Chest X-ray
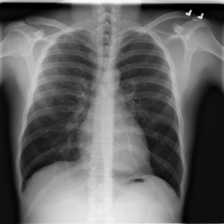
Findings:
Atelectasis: negative
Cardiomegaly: negative
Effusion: negative
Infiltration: negative
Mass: negative
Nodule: negative
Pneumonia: negative
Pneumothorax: negative
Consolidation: negative
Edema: negative
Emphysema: negative
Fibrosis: negative
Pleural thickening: negative
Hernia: negative